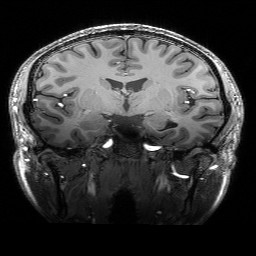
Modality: T1w
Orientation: sagittal